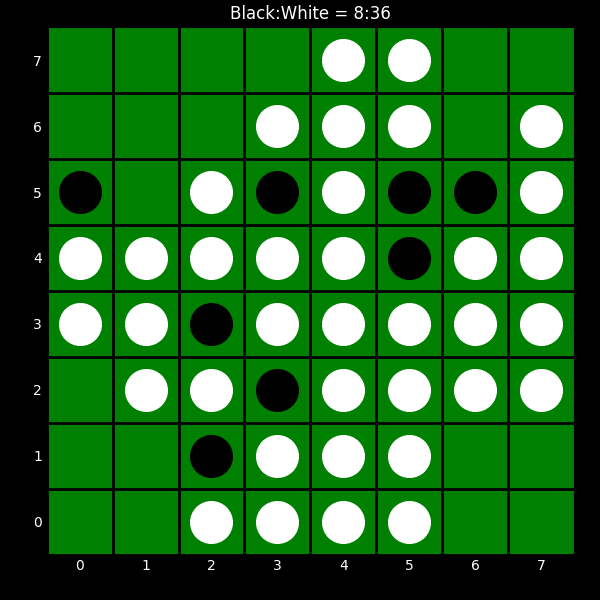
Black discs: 8
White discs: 36